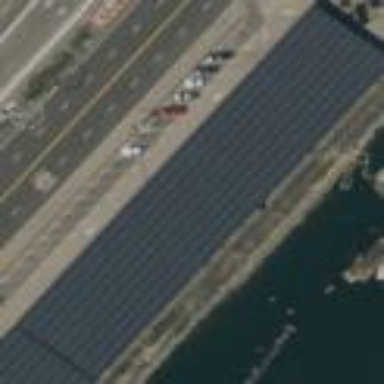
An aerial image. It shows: Solar photovoltaic panel generator on roof.